Question: I'm trying to use EmguCV with WPF. I added the controls on the windows form

General:
- - - - -
But these controls don't appear on WPF.
Is there any way of enabling these controls on WPF?
Thanks
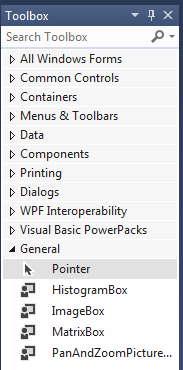
Answer: If you look at the <URL> for a walkthrough on how to use the WindowsFormHost.